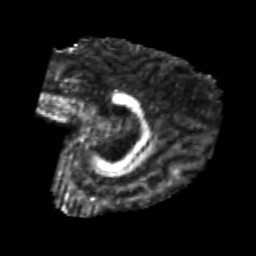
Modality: FA
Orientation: sagittal
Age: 24
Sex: female
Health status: healthy
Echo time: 0.074 s